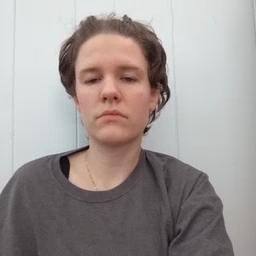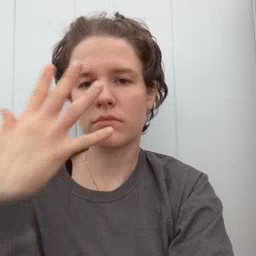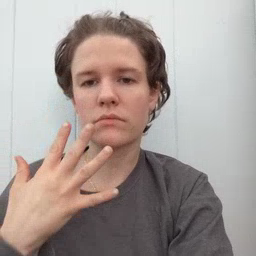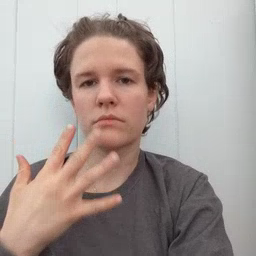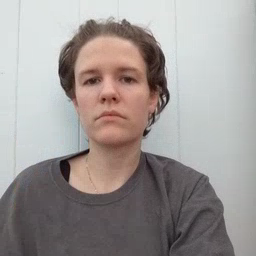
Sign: sad